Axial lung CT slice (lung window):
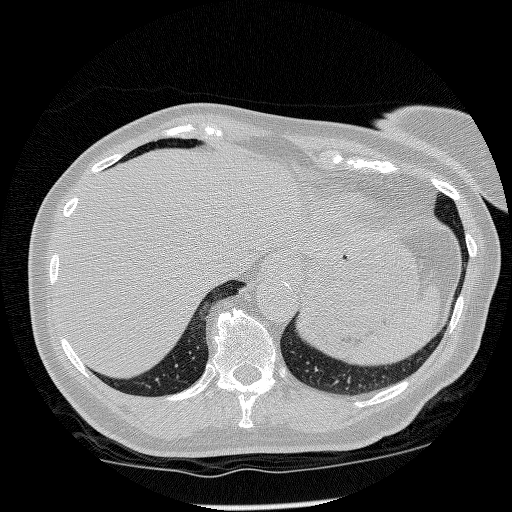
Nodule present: no